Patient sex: M
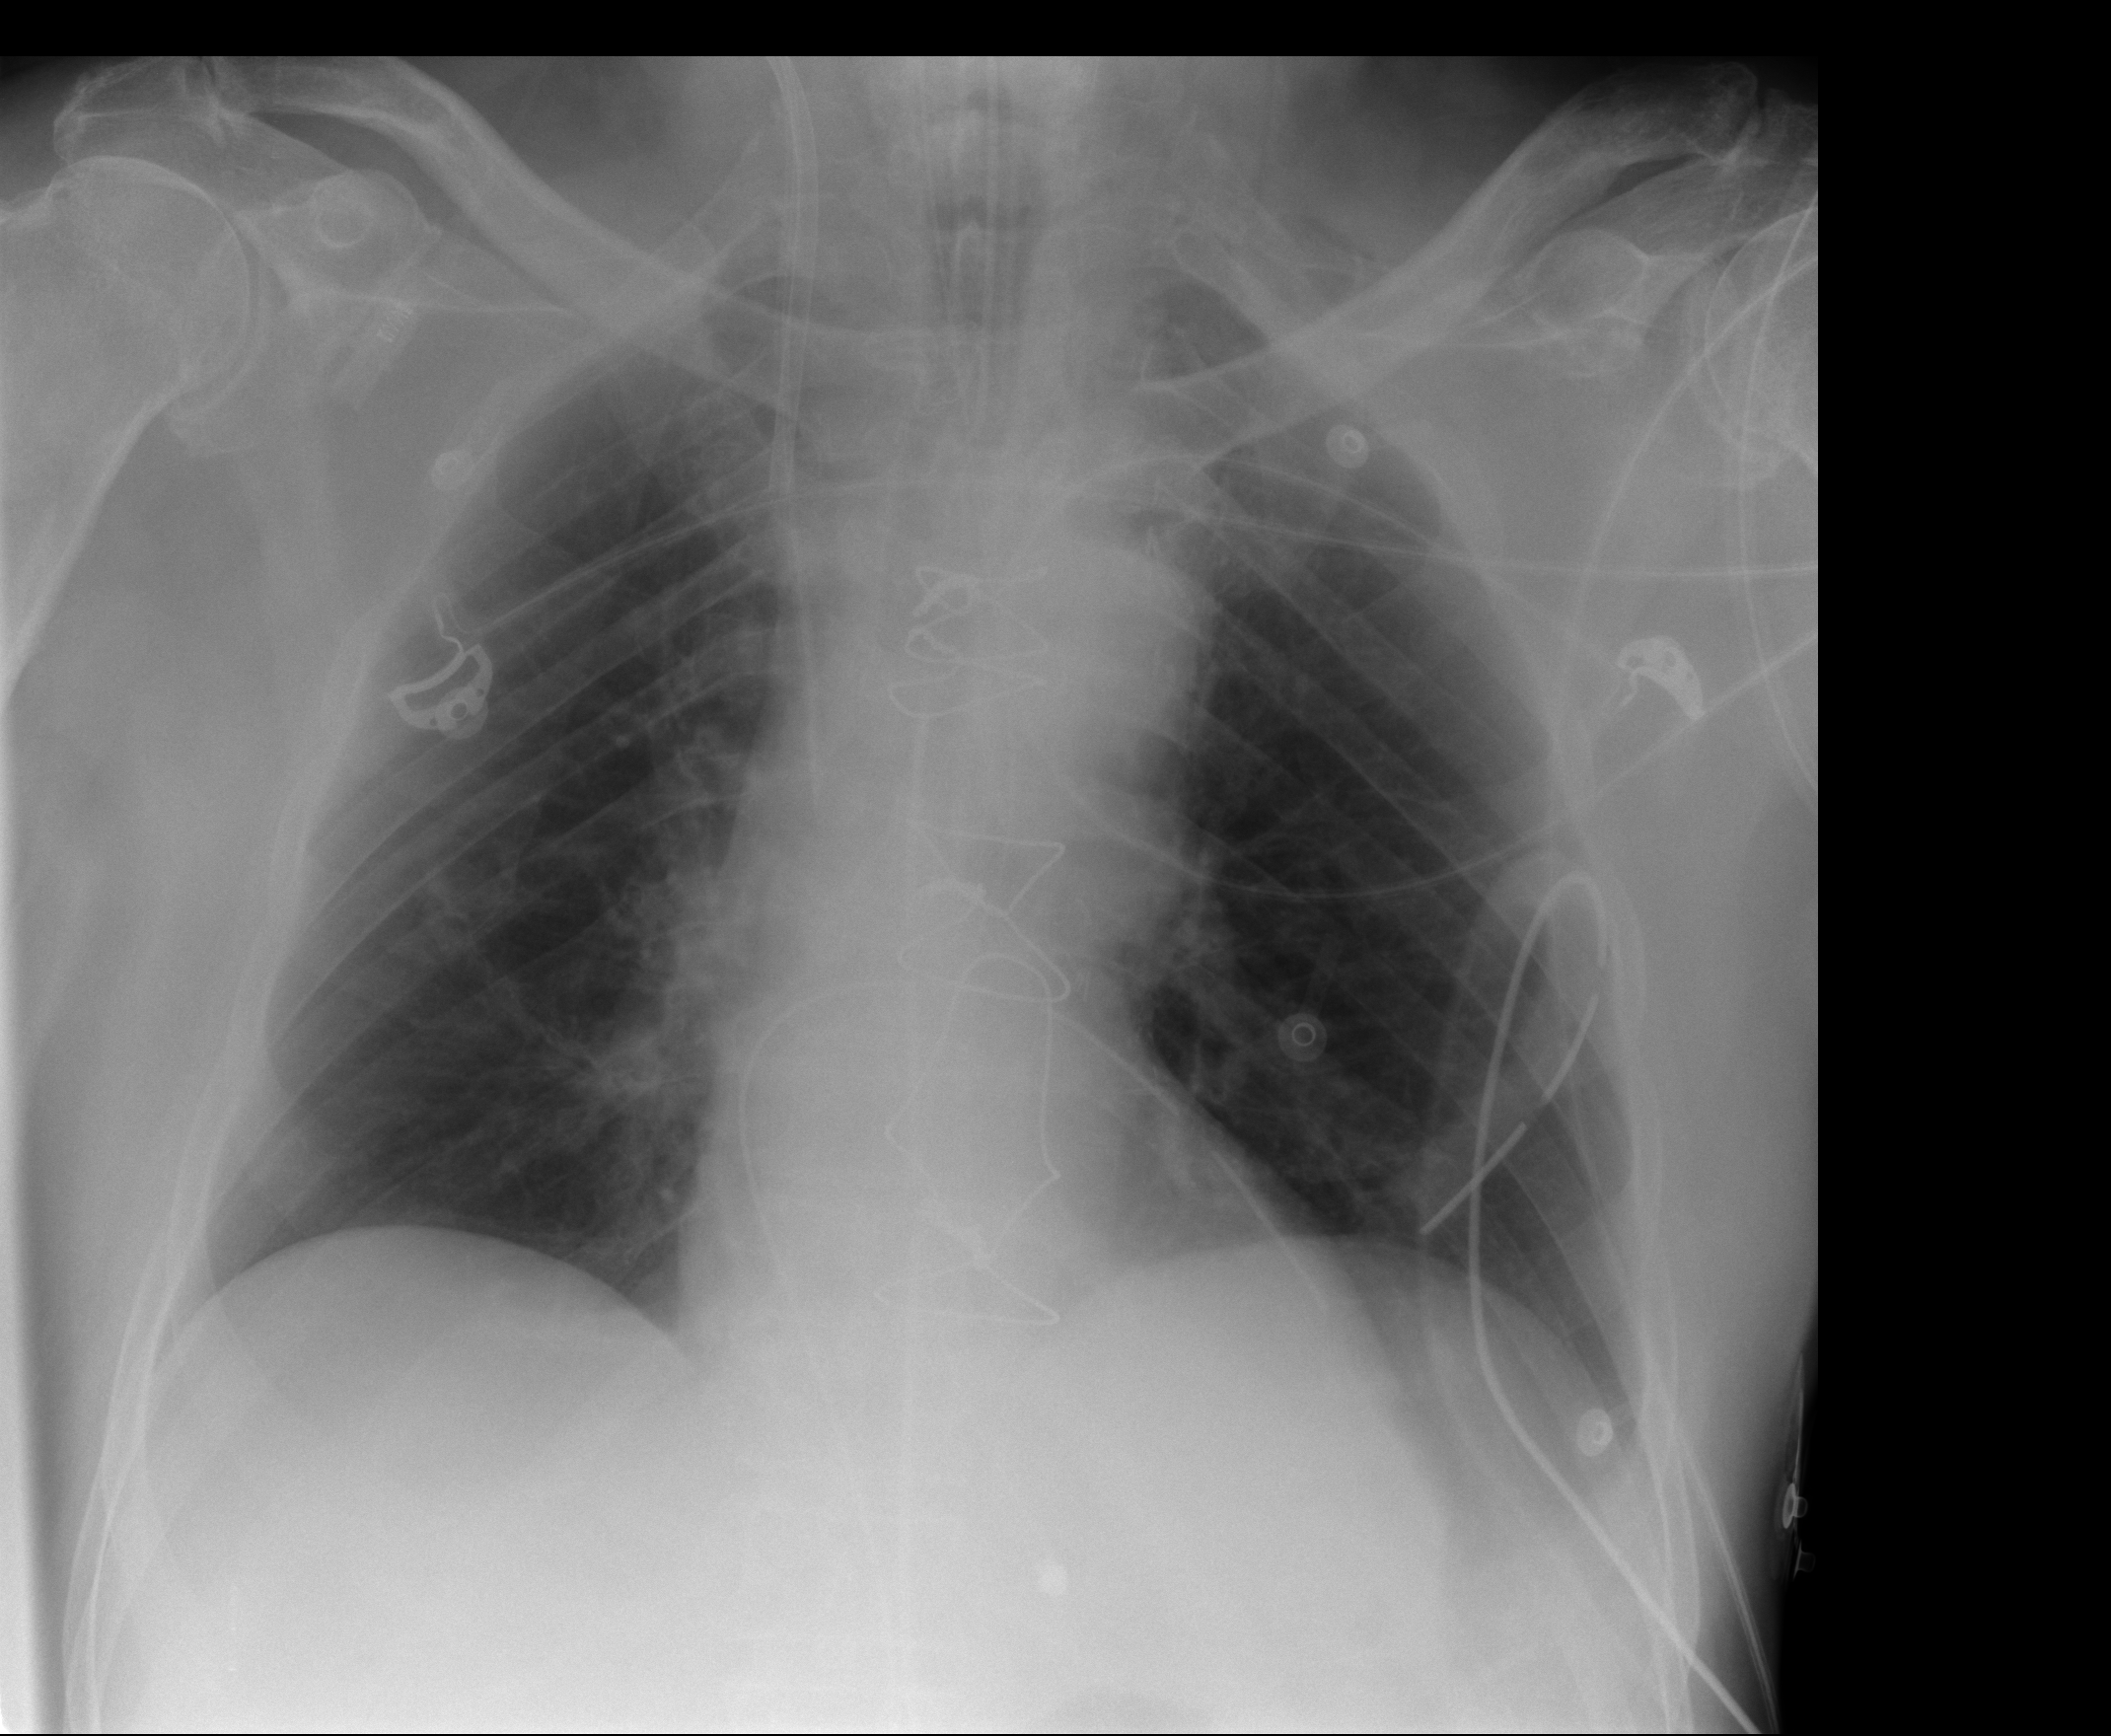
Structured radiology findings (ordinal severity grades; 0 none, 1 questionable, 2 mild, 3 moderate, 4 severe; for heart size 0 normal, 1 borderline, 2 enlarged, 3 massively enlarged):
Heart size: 0
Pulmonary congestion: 0
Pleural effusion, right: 0
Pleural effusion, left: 0
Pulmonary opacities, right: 0
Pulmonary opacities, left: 0
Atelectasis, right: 0
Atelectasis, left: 1